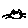
Label: cat